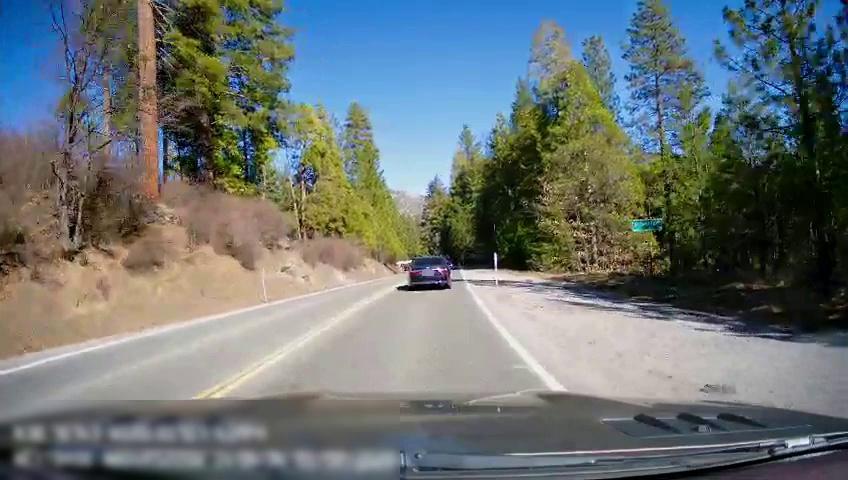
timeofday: Day
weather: Sunny
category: Drivable Space
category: Vehicles | Car
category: Vehicles | Car
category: Lanes | Opposite Lane
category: Lanes | Opposite Lane
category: Lanes | Current Lane
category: Lanes | Current Lane
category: Traffic | Signs